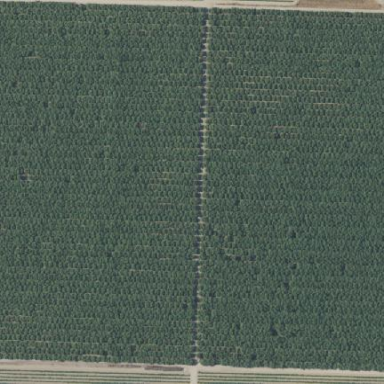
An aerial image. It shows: Almond orchard with rows of almond trees.